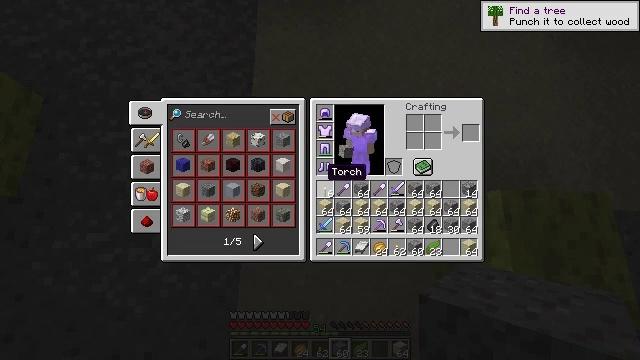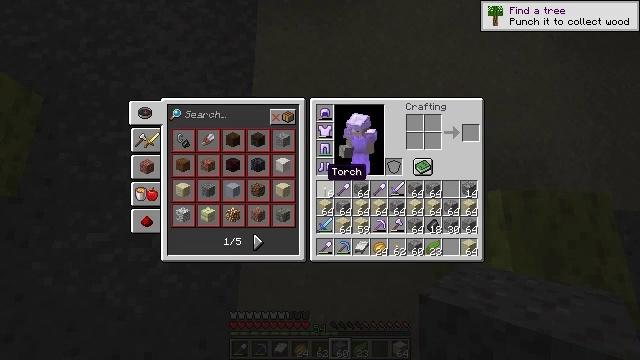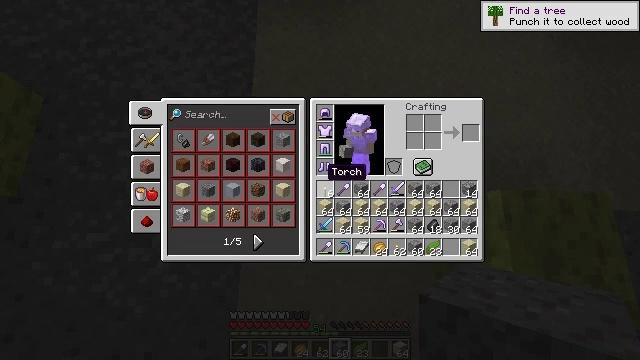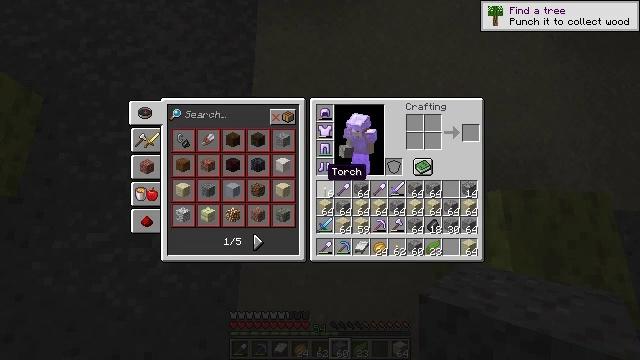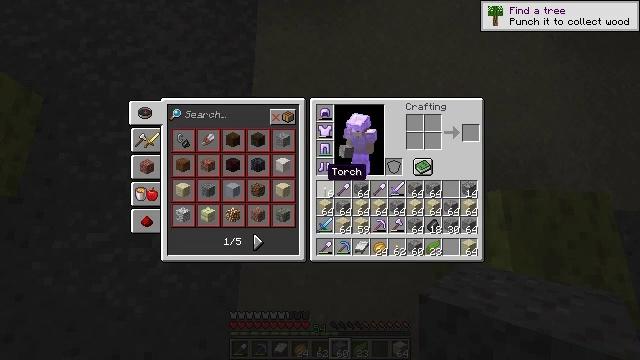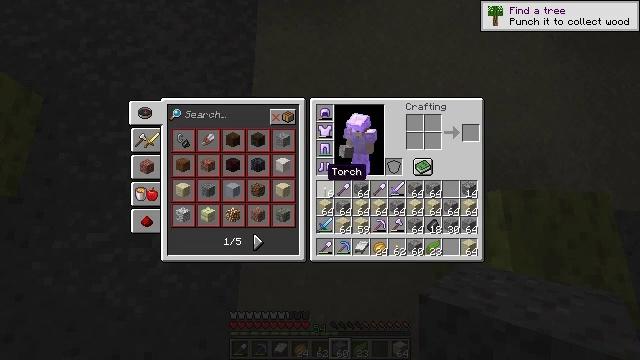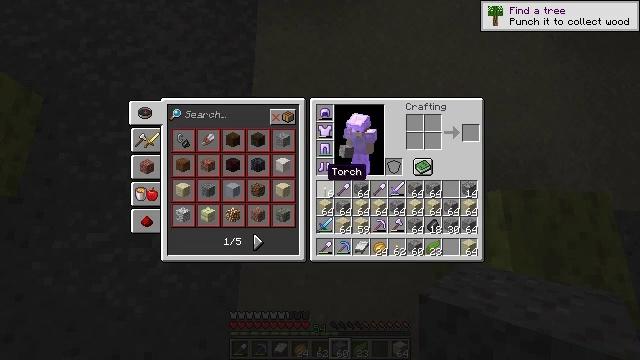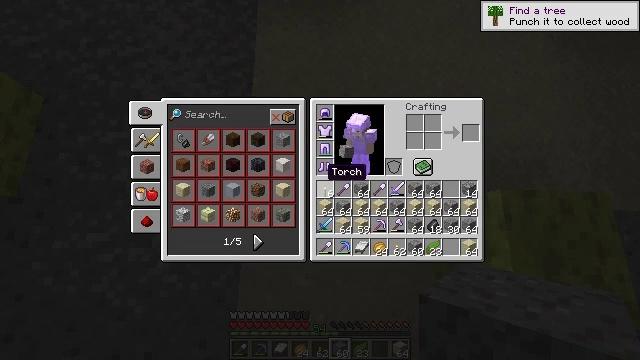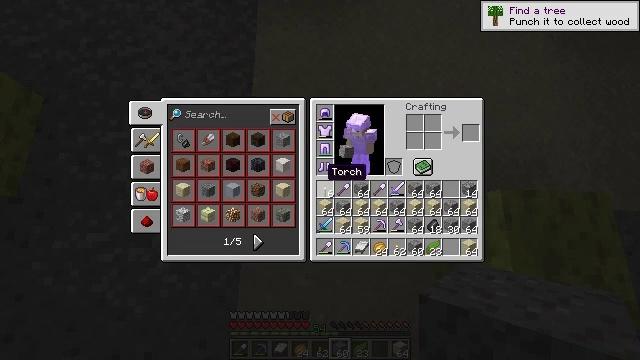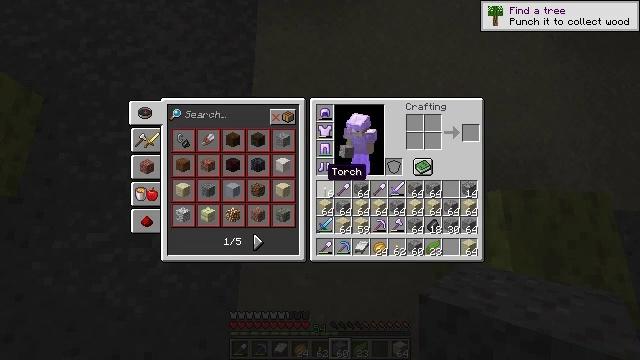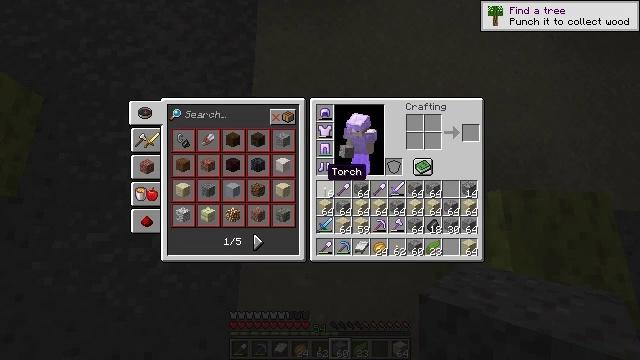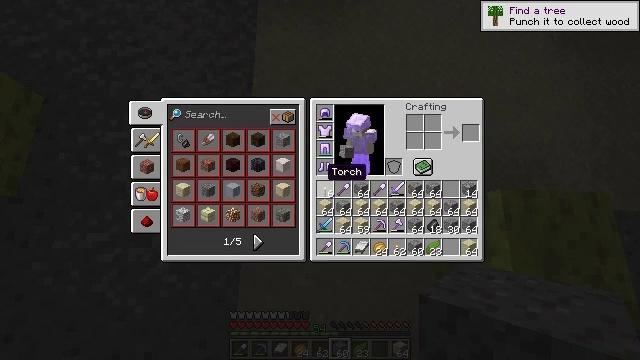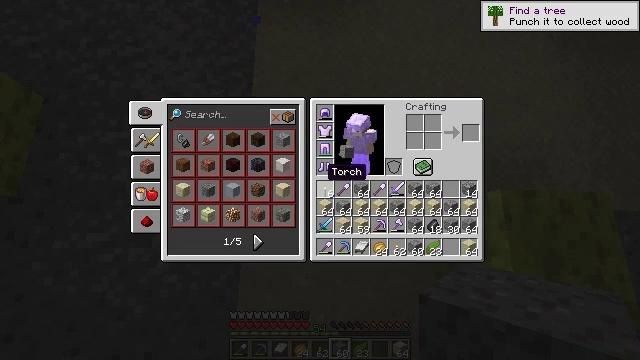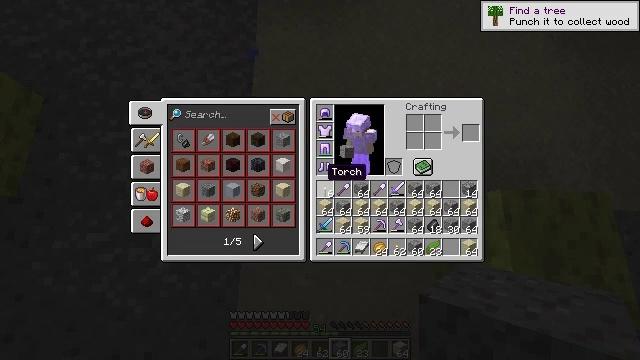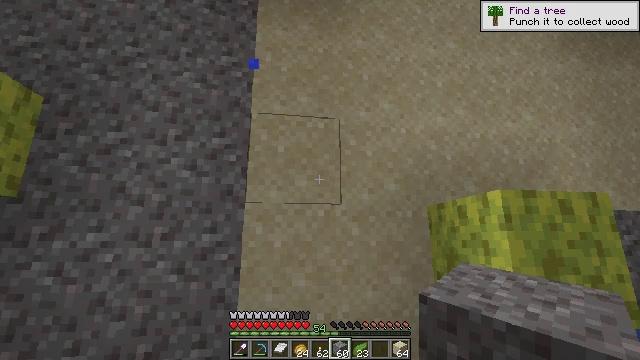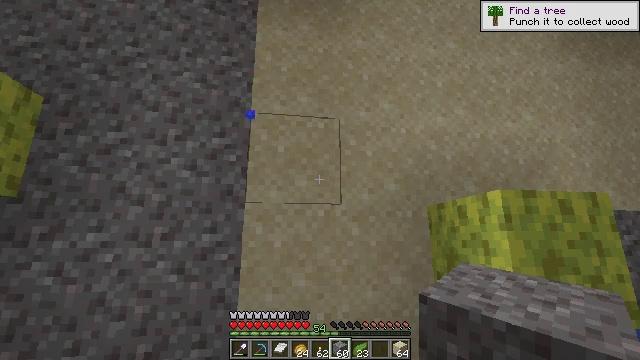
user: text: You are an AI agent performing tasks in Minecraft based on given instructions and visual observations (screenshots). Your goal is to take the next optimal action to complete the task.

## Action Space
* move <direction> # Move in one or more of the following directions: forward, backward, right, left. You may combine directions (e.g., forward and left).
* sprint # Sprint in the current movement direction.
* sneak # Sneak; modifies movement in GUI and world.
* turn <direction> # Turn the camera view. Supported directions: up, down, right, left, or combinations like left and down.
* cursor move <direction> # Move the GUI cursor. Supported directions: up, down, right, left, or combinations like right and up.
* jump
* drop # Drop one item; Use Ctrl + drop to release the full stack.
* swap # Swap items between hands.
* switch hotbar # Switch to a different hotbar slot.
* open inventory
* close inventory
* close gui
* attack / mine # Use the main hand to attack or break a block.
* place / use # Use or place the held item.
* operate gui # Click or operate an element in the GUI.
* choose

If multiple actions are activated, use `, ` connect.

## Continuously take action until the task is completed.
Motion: motion action
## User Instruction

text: Collect the wet sponge after mining.
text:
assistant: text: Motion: no_op
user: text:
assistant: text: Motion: no_op
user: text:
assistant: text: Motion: no_op
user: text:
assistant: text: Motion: no_op
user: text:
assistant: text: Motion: no_op
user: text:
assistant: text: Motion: no_op
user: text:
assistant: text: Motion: no_op
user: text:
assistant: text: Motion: no_op
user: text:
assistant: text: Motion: no_op
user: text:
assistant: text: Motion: no_op
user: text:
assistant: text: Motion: no_op
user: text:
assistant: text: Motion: no_op
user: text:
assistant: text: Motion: no_op
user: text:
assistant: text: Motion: close inventory
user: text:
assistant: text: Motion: close inventory
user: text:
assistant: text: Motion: close inventory
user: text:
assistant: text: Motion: no_op
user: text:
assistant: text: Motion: no_op
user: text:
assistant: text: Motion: turn left
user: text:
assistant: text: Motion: turn left
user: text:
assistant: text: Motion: turn left and up
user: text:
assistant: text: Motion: no_op
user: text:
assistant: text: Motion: no_op
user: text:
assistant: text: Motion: no_op
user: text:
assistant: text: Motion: no_op
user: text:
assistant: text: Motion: no_op
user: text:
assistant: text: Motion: no_op
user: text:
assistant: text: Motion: no_op
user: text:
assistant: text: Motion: no_op
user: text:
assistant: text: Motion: no_op